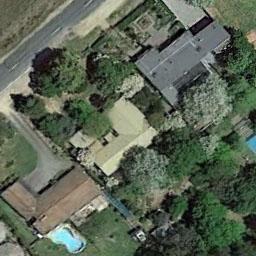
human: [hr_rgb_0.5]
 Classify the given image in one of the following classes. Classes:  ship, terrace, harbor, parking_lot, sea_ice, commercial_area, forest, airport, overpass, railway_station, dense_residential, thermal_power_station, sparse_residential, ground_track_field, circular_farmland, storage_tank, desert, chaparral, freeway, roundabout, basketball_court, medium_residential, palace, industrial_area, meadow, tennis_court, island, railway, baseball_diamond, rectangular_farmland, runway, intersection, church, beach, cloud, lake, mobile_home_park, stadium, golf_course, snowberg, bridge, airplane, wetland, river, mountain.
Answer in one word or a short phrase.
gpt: medium_residential